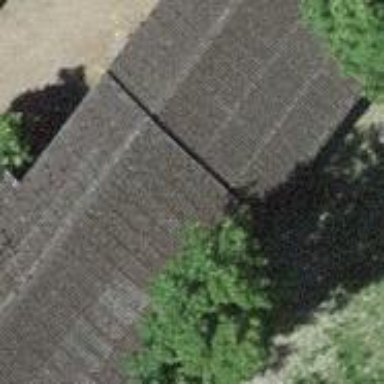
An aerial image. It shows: Farm auxiliary building.